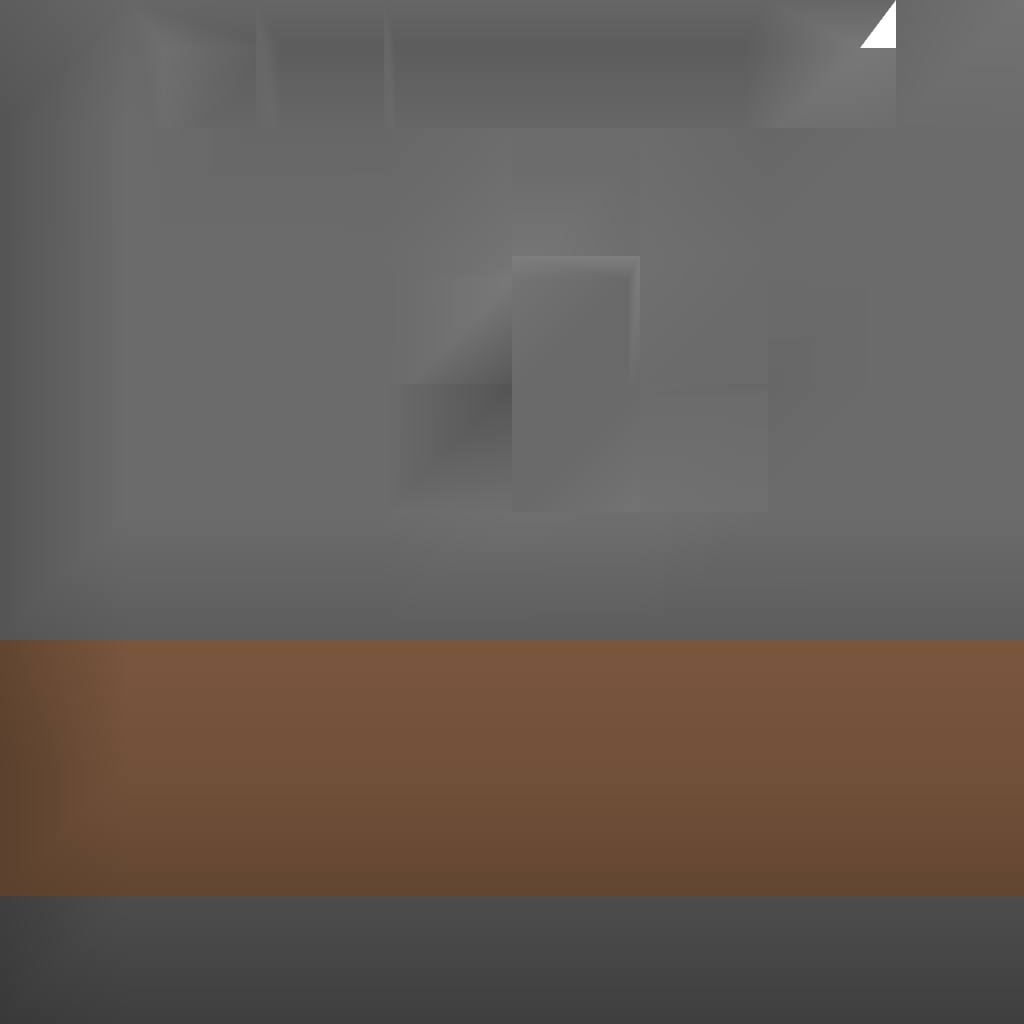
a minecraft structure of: Jail/Prison